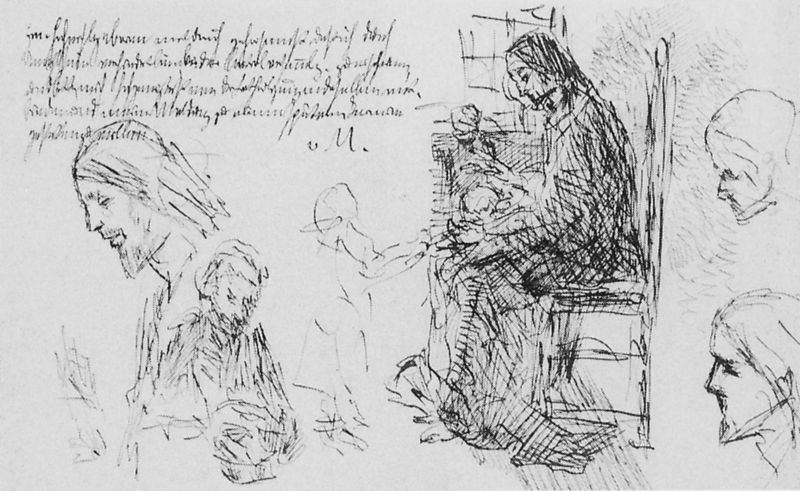
Titel: Skizze zum Christus mit zwei Kindern, Kopfstudien zum Christus, Halbfigur des Mannes am Fenster
Künstler: Fritz von Uhde
Institution: München, Staatliche Graphische Sammlung
Schlagwörter: feder, hand, kopf, mann, umhang, weiß, grob, sitzen, fenster, hell, kleid, köpfe, mund, männer, nase, profil, schwarz, skizze, stuhl, zeichnung, tuch, bart, gesichter, profile, bibel, gesicht, johannes, portrait, porträt, gewand, haare, mantel, sitzend, familie, kind, kinn, kinder, schrift, studie, baby, detail, striche, porträts, schraffur, schwarzweiß, text, strich, beschriftung, bleistift, entwurf, stift, zeichnen, christus, jesus, heilig, skizzen, maria, handschrift, schreibschrift, wörter, #stuhl, vm, sitft